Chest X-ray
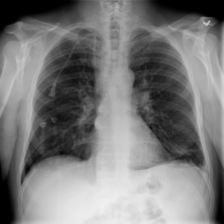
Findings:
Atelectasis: positive
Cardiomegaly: negative
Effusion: negative
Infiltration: negative
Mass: negative
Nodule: negative
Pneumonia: negative
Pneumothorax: negative
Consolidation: negative
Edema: negative
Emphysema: negative
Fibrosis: negative
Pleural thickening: negative
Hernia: negative